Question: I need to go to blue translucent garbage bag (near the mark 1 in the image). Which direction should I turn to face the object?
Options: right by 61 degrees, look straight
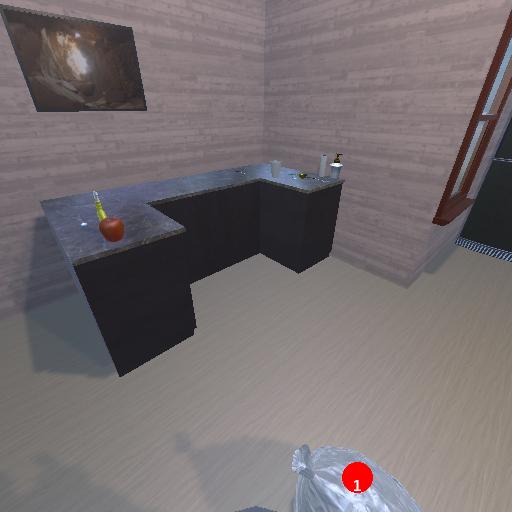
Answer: right by 61 degrees